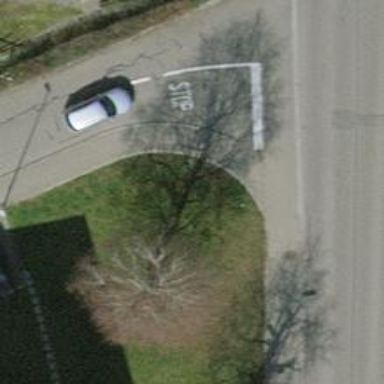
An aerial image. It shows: Sidewalk.